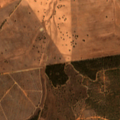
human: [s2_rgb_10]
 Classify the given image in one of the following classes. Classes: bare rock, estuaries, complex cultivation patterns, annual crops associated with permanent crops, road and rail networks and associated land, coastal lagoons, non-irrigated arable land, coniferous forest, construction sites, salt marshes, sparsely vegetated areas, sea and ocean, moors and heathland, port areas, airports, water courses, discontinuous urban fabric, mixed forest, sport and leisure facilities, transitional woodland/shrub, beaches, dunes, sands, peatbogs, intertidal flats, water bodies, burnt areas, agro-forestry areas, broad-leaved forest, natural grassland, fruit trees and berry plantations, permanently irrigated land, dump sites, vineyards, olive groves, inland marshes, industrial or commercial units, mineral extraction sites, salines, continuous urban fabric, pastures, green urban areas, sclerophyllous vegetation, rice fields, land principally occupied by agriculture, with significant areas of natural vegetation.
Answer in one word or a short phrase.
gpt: non-irrigated arable land, broad-leaved forest, coniferous forest, transitional woodland/shrub